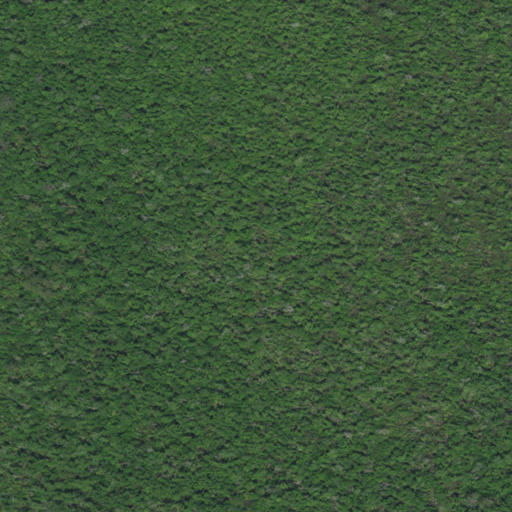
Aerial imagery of island in North Carolina named Buck Island containing only woody wetlands